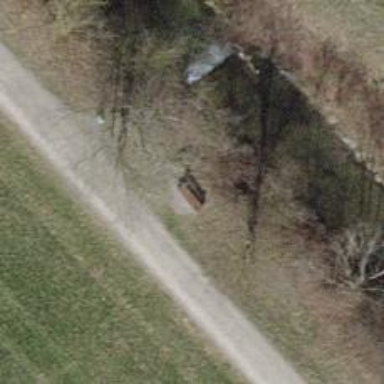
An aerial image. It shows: Brown bench.